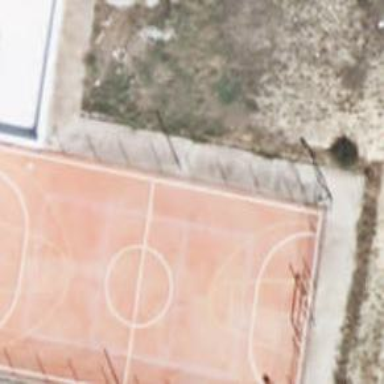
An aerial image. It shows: Soccer pitch for outdoor sports and leisure activities.